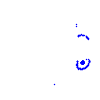
Particle: proton